Question: I'm working on a navigation control. I have nested lists which creates this:

What I would like to achieve are rows that have a common height. For example, "Blood Donor Center" and "Cancer" would take up one row and have the height of "Blood Donor Center". Then "Diabetes" and "Emergency Care" would share a row and so on...
Here is a subset of the HTML:
'''
<div id='health-services-flyout'>
<ul >
<li class="first">
<a href="/torrance/pages/Blood-Donor-Center.aspx">
Blood Donor Center
</a>
<ul >
<li class="first">
<a href="/torrance/pages/Blood-Donor-Center-services.aspx">
Services
</a>
</li>
<li>
<a href="/torrance/pages/Blood-Donor-Center-blood-facts.aspx">
Blood Facts
</a>
</li>
<li>
<a href="/torrance/pages/Blood-Donor-Center-faq.aspx">
Frequently Asked Questions
</a>
</li>
<li>
<a href="/torrance/pages/Blood-Donor-Center-half-gallon-club.aspx">
Half Gallon Club
</a>
</li>
<li class="last">
<a href="/torrance/pages/Blood-Donor-Center-hiv-testing-sites.aspx">
HIV Testing Sites for Los Angeles County
</a>
</li>
</ul>
</li>
<li >
<a href="/torrance/pages/cancer.aspx">
Cancer
</a>
<ul >
<li class="first">
<a href="/torrance/pages/cancer-treatments.aspx">
Services
</a>
</li>
<li>
<a href="/torrance/pages/imaging-Locations.aspx">
Conditions
</a>
</li>
<li>
<a>
Our Team
</a>
</li>
<li class="last">
<a>
Patient & Family Support
</a>
</li>
</ul>
</li>
'''
And the CSS:
'''
#health-services-flyout ul > li {
float: left;
width: 200px;
display: block;
line-height: 20px;
}
#health-services-flyout ul > li.last {
clear:left;
float:none;
}
#health-services-flyout ul > li > a, #health-services-flyout ul > li > a:visited, #health-services-flyout ul > li > a:hover {
font-size: 11px;
color: #333333;
text-decoration:none;
font-weight:bold;
}
#health-services-flyout ul > li > a:hover {
text-decoration: underline;
}
#health-services-flyout ul > li > ul {
float: none;
}
#health-services-flyout ul > li > ul > li {
clear: left;
display: block;
float: none;
font-weight: normal;
line-height: 16px;
}
#health-services-flyout ul > li > ul > li > a, #health-services-flyout ul > li > ul > li > a:visited, #health-services-flyout ul > li > ul > li > a:hover {
color: #004A89;
font-size: 9px;
font-weight: normal;
text-decoration: none;
}
#health-services-flyout ul > li > ul > li > a:hover {
text-decoration: underline;
}
'''
How can I achieve this?
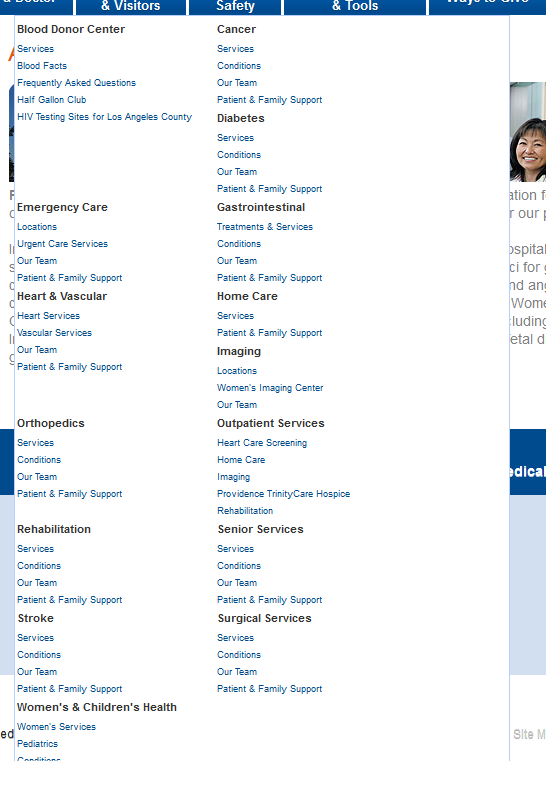
Answer: If you give the first li of each new row a class with the CSS of "clear:both", it should work.
Check this out and see if it's what you're looking for:
<URL>
The HTML is a bit difficult to look through, but look for the li with the class of "second". That should help.